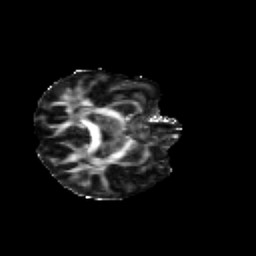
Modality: FA
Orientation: axial
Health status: healthy
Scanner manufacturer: siemens
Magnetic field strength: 3 T
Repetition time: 10 s
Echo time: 0.092 s